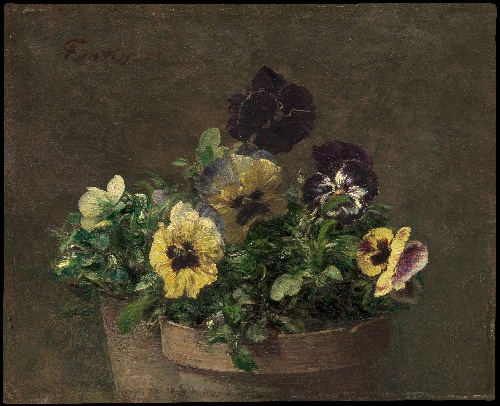
Title: Potted Pansies
Artist: Henri Fantin-Latour
Artist bio: French, Grenoble 1836–1904 Buré
Date: 1883
Object type: Painting
Classification: Paintings
Medium: Oil on canvas
Dimensions: 11 × 13 1/2 in. (27.9 × 34.3 cm)
Department: European Paintings
Credit line: Gift of Susan S. Dillon, 2013
Accession year: 2013
Repository: Metropolitan Museum of Art, New York, NY
Tags: Flowers|Still Life